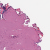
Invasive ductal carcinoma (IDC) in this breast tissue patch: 0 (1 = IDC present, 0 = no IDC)